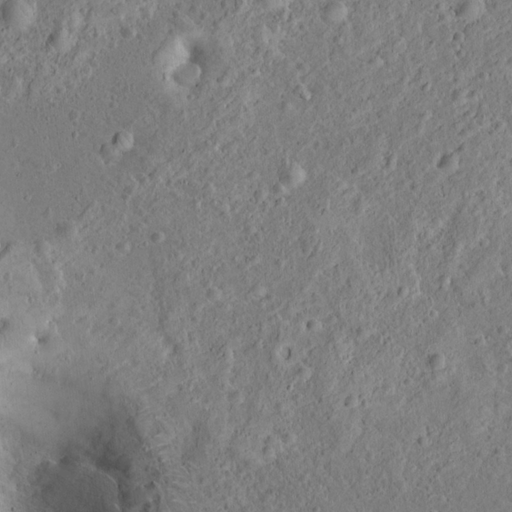
Classes present: Background, Cone